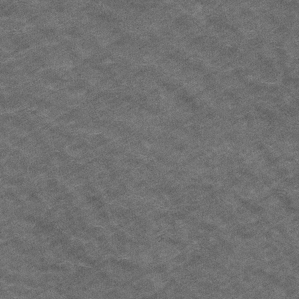
Label: frost